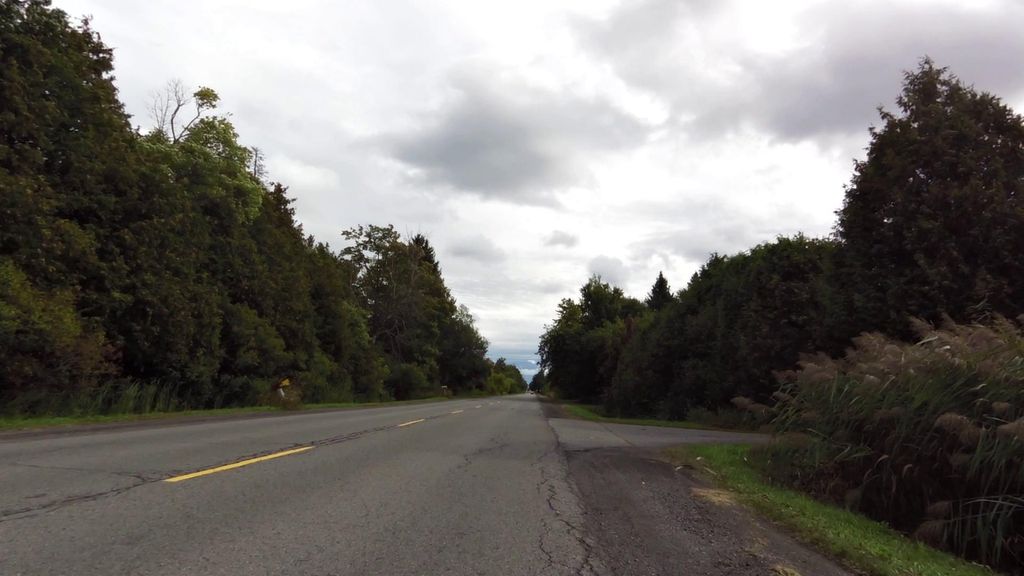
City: ottawa-gatineau